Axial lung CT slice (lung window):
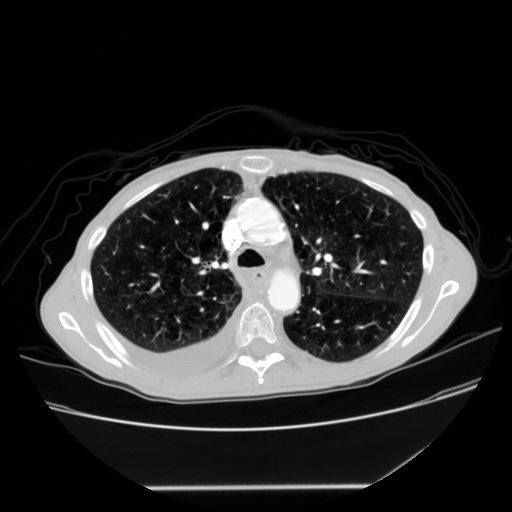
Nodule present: no